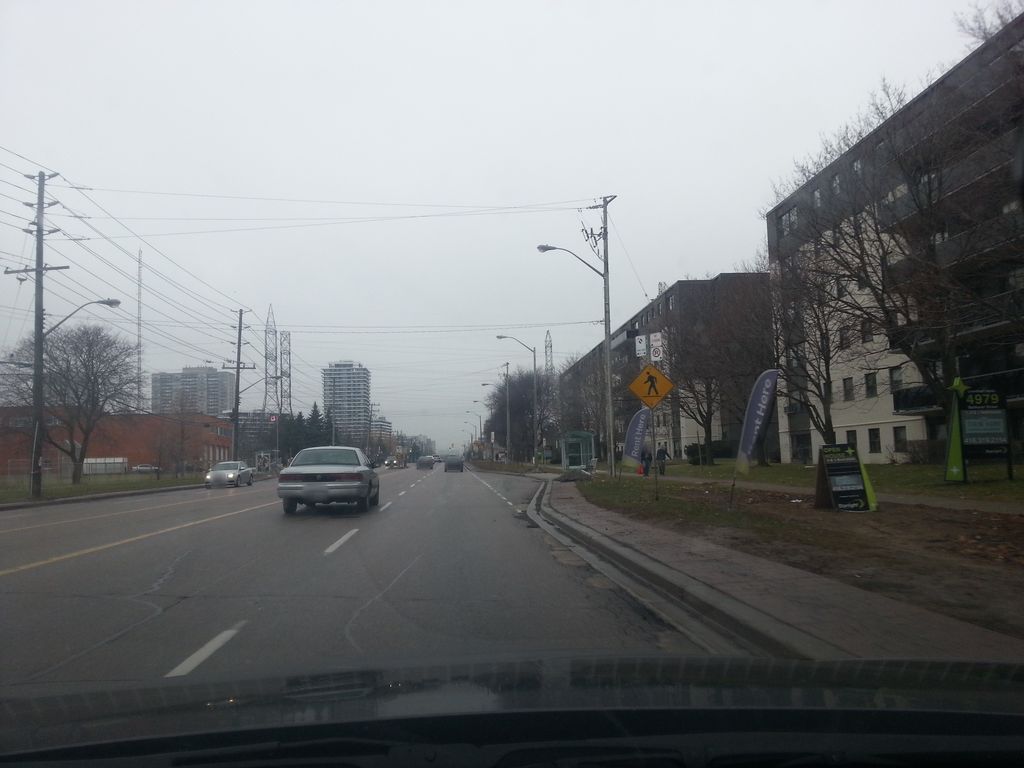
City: toronto